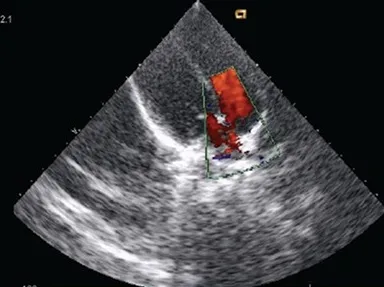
Echocardiography showing ostium secundum variant of atrial septal defect.
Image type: radiology (ultrasound)